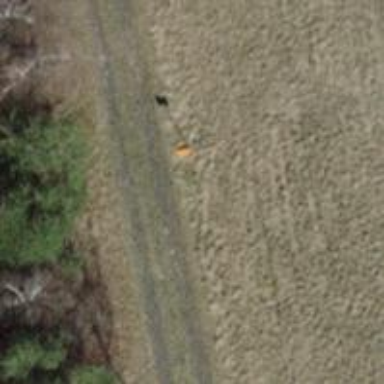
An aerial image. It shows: Aerial marker.